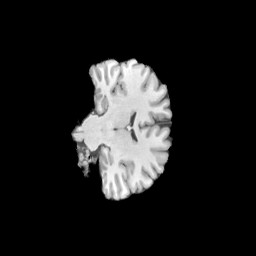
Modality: T1w
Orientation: coronal